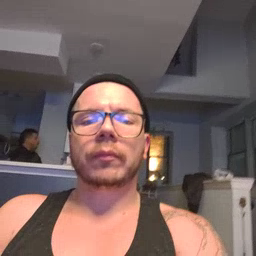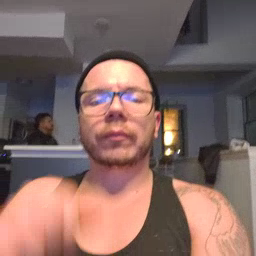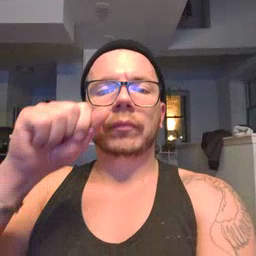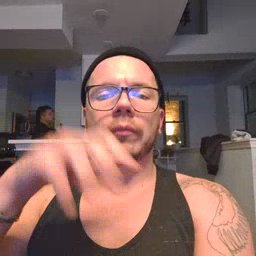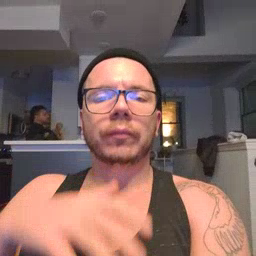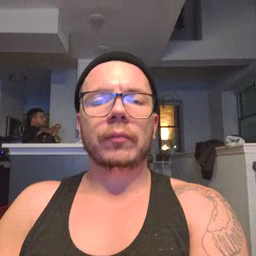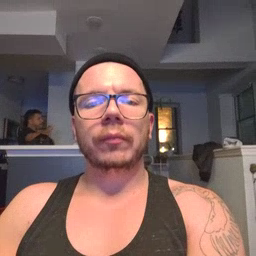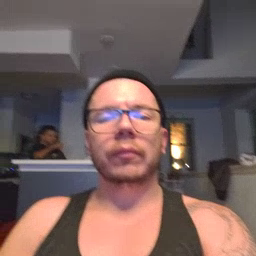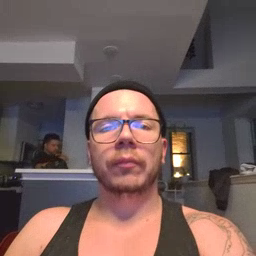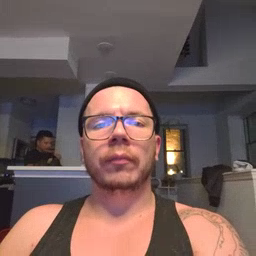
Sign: drop